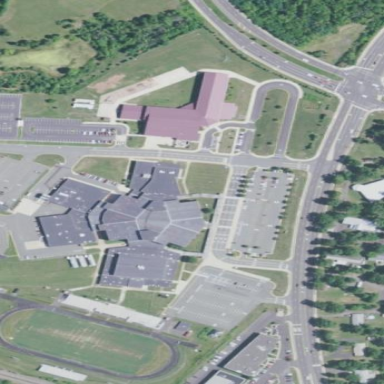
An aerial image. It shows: School building.